Question: I have a simple XML doc with
Here is the code I wrote in C# to search for a particular element based on .
'''
public XmlElement SearchXML(string name)
{
XmlDocument xDoc = new XmlDocument();
string filePath = ConfigurationManager.AppSettings["path"];
xDoc.Load(filePath);
string xQryStr = "//NewPatient[Name='" + name + "']";
xDoc.SelectNodes(xQryStr);
XmlElement xmlEle = xDoc.DocumentElement;
return xmlEle;
}
'''
The XML document is as follows

When I try to call the method and pass as the arguement, instead of returning the xml element containing only the specific elements, it returns the entire document.
Where am I possibly erring?
Any help appreciated.
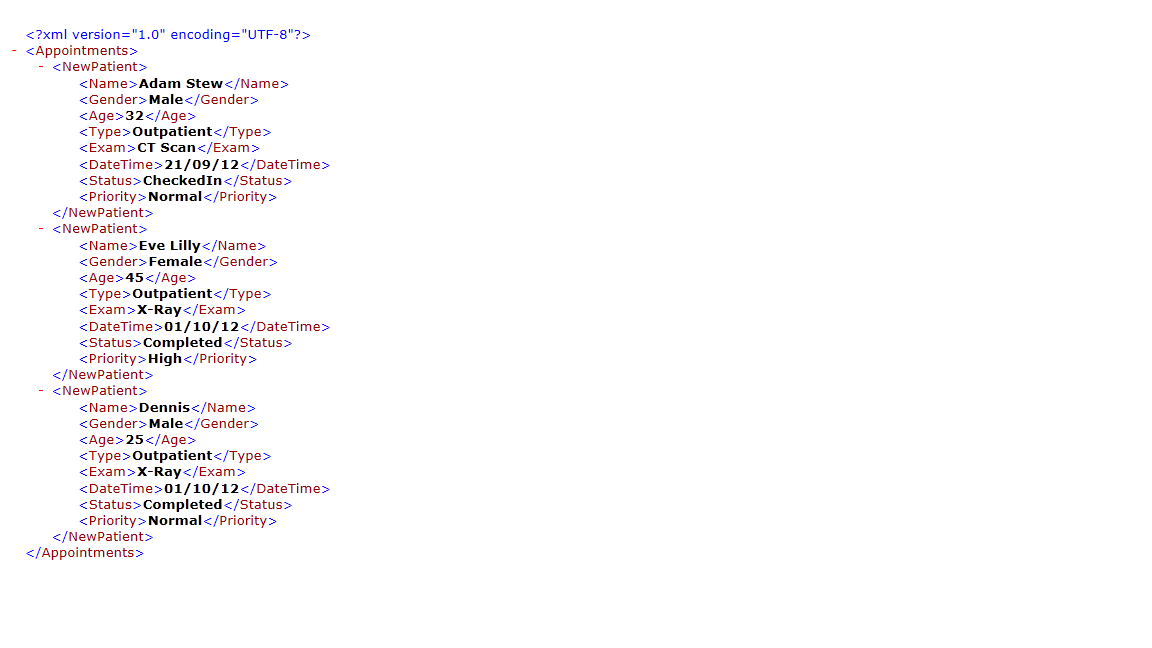
Answer: If you want to select a list of nodes based on an XPath expression, you need to use '.SelectNodes' in this fashion:
'''
public XmlElement SearchXML(string name)
{
XmlDocument xDoc = new XmlDocument();
string filePath = ConfigurationManager.AppSettings["path"];
xDoc.Load(filePath);
string xQryStr = "//NewPatient[Name='" + name + "']";
XmlNodeList listOfNodes = xDoc.SelectNodes(xQryStr);
foreach(XmlNode node in listOfNodes
{
// do something with that list of XML nodes you've selected....
// XmlElement xmlEle = node;
// return xmlEle;
}
}
'''
The call to '.SelectNodes(xpath)' a list of matching XML nodes (see the <URL> - once you have that list, you can iterate over the matched nodes and do something with them....
Or if you're expecting only a single XML node to match your XPath expression, you can use '.SelectSingleNode', too:
'''
string xQryStr = "//NewPatient[Name='" + name + "']";
XmlNode matchedNode = xDoc.SelectSingleNode(xQryStr);
if(matchedNode != null)
{
// do something with that list of XML nodes you've selected....
return matchedNode;
}
'''